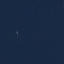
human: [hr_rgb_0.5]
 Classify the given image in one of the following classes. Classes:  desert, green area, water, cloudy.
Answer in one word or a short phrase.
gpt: water